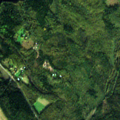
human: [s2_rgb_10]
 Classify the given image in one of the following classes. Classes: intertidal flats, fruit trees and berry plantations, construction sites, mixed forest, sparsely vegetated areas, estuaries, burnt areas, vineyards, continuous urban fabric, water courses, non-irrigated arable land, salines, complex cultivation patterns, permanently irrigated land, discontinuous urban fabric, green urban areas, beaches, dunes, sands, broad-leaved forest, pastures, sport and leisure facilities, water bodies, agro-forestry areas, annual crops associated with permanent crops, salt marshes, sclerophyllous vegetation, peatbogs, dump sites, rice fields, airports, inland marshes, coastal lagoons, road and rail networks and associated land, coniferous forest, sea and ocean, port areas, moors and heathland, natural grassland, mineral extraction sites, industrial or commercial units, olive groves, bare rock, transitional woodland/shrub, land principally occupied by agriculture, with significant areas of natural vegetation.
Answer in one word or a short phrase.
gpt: broad-leaved forest, coniferous forest, mixed forest, transitional woodland/shrub